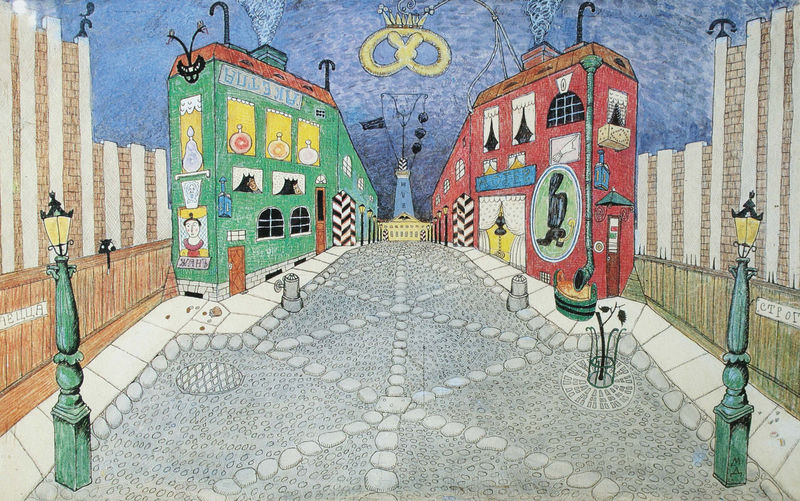
Titel: Petruschka
Künstler: Mstislaw Dobushinskij
Standort: Moskau
Institution: Bachruschin-Museum
Schlagwörter: blau, himmel, weiß, gelb, grün, landschaft, stadt, bunt, fenster, grau, laternen, strasse, tür, rot, zaun, muster, häuser, krone, schornstein, turm, balkon, perspektive, pflaster, mauer, naiv, könig, gardinen, vorhänge, regen, münchen, leuchtturm, regenrinne, comic, straßenszene, plakat, poster, mauern, residenz, bottich, brezel, rinne, dachrinne, bretterzaun, zeichung, fenszer, häuserflucht, hydrant, kanaldeckel, gaslaternen, hydranten, abfalleimer, breze, stassenlaternen